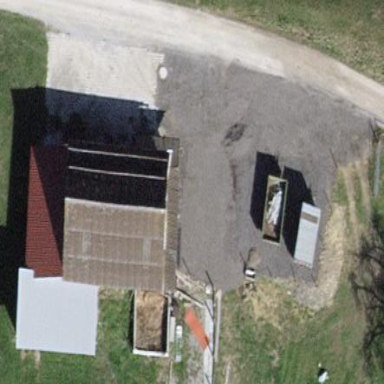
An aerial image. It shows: Farmyard area.